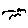
Label: bird